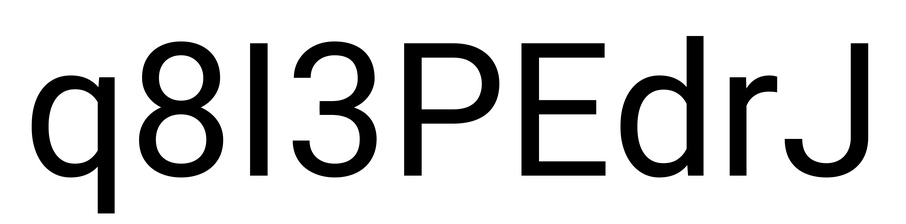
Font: Roboto_Regular